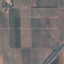
Label: PermanentCrop